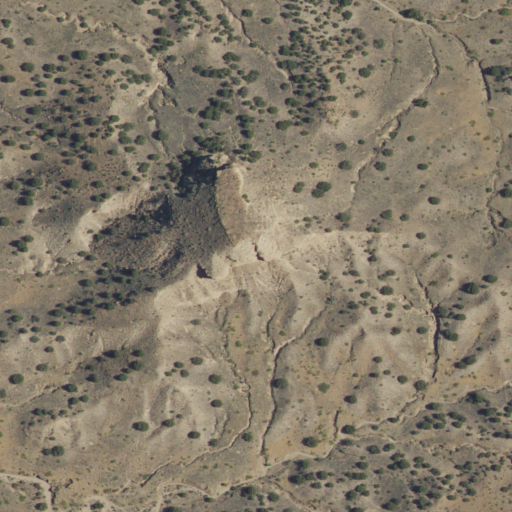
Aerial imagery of mountain in New Mexico named Table Butte containing grassland and shrub